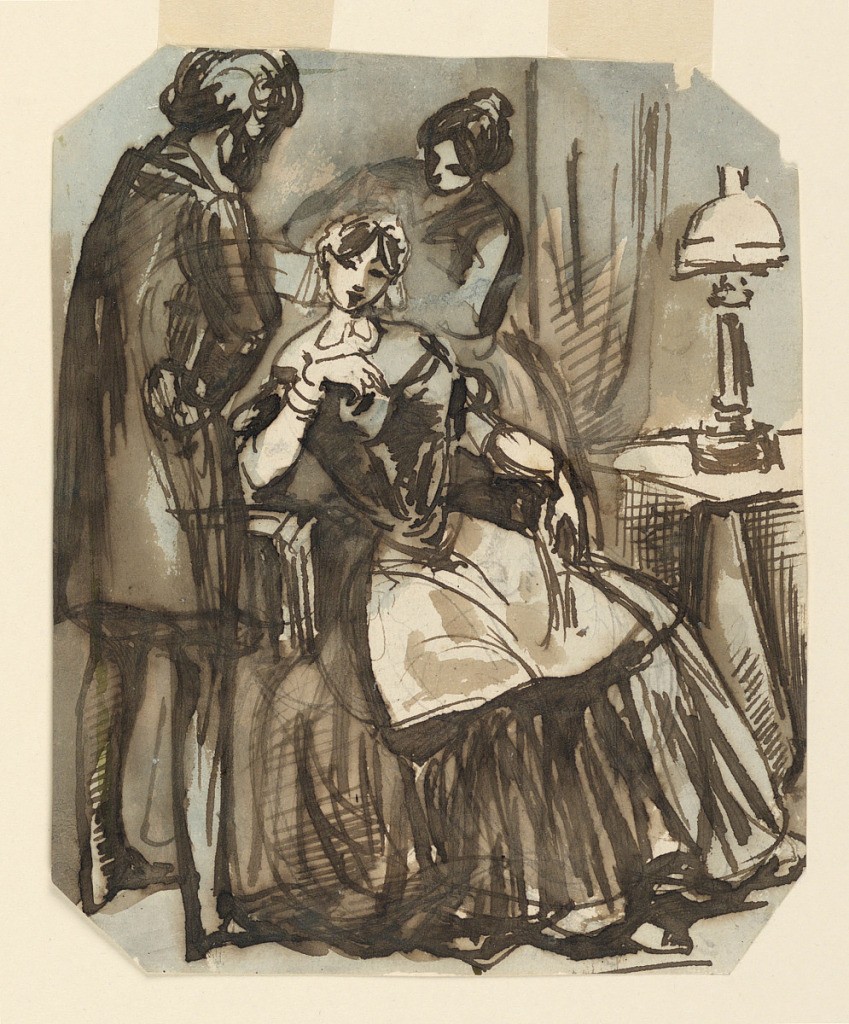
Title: Finishing the Toilet
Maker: Constantin Guys, French, 1802 – 1892
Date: ca. 1858
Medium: Pen and brown ink, brush and blue and brown wash on paper
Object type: Drawing
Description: Vertical rectangle, bevelled corners. A lady seated in a chair by a table on which is a lighted lamp.  She wears a full skirt, an apron, and a cap on her head.  To the left is a male hairdresser in a smock and behind her at right a maid, both arranging her hair.